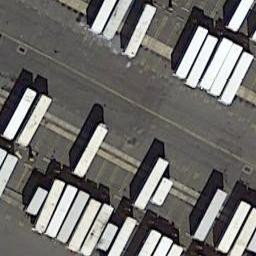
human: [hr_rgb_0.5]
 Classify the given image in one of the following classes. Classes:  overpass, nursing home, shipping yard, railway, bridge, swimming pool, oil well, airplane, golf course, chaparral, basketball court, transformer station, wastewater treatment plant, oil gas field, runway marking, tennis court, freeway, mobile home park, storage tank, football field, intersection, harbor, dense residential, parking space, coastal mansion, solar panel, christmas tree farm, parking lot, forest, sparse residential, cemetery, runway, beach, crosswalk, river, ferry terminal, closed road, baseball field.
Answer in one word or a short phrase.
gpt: shipping yard